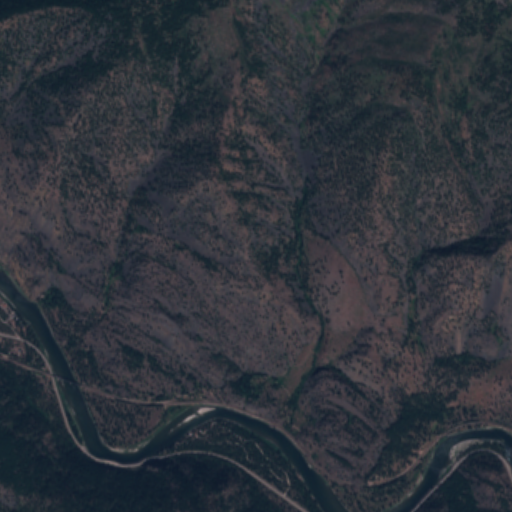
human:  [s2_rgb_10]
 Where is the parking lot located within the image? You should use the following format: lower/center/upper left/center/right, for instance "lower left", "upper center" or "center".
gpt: The parking lot is located in the lower left of the image.
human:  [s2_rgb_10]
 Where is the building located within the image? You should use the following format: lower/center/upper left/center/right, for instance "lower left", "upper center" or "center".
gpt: The building is located in the center left of the image.
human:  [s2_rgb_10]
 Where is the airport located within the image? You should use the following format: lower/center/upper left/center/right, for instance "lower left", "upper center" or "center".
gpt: There is no airport in the image.